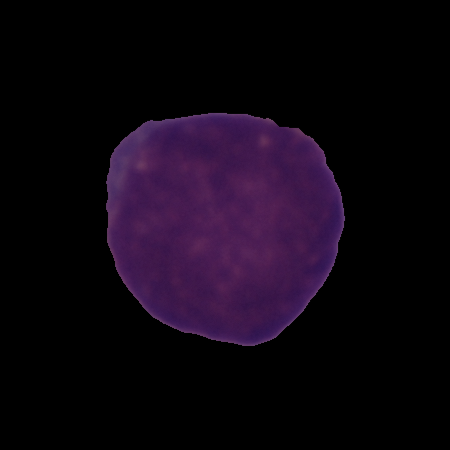
Label: cancer